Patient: sex M, age 63
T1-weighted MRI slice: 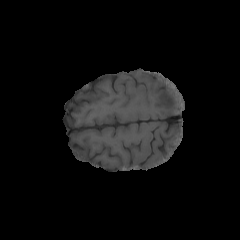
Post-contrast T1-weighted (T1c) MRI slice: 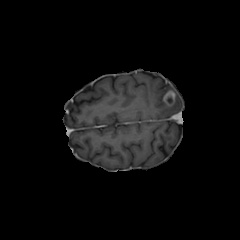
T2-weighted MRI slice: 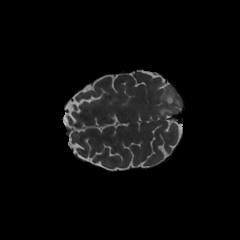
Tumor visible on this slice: yes
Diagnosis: Glioblastoma, IDH-wildtype
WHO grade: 4